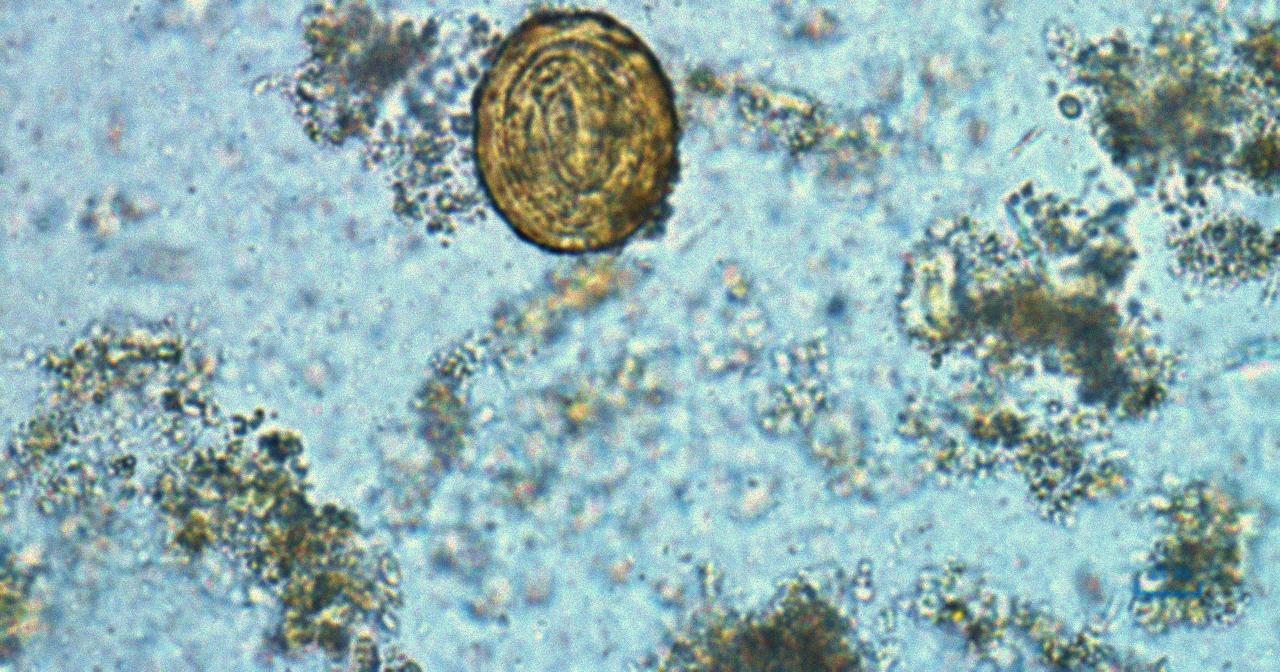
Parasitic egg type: Ascaris lumbricoides